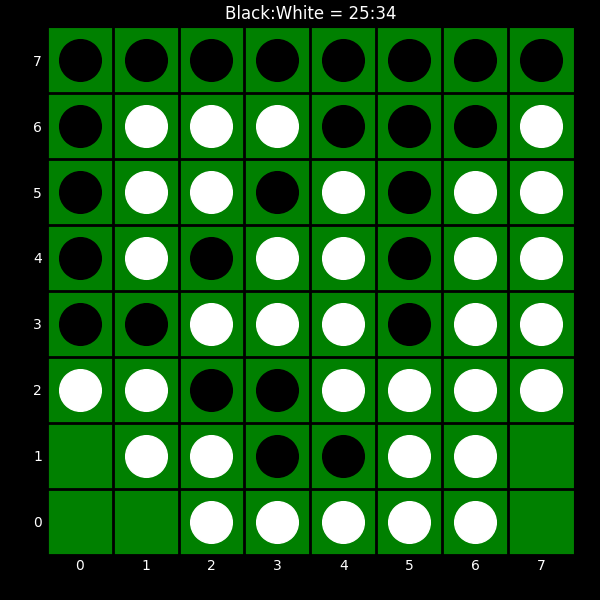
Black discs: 25
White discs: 34